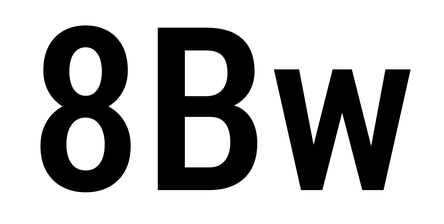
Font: Roboto_Condensed_Medium